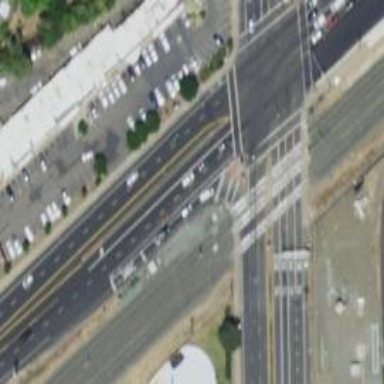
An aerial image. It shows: Secondary link road.